Field crop: maize
Growth stage: 1
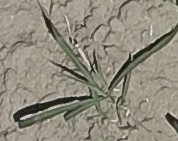
Species: sorghum